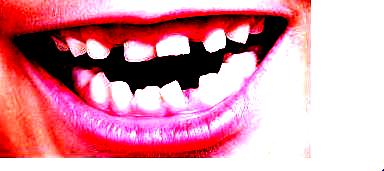
Condition: hypodontia